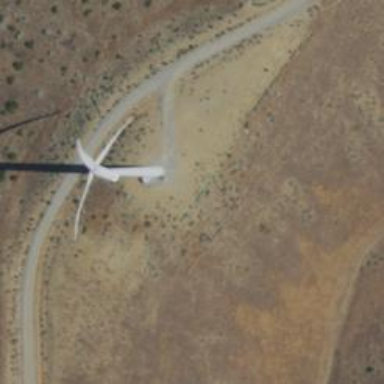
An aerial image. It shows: Wind generator powered by horizontal axis wind turbine.